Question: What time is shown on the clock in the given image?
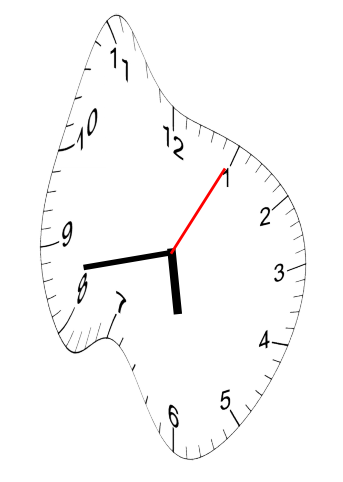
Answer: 05:43:05